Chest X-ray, AP view. Patient: 76 years old, sex M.
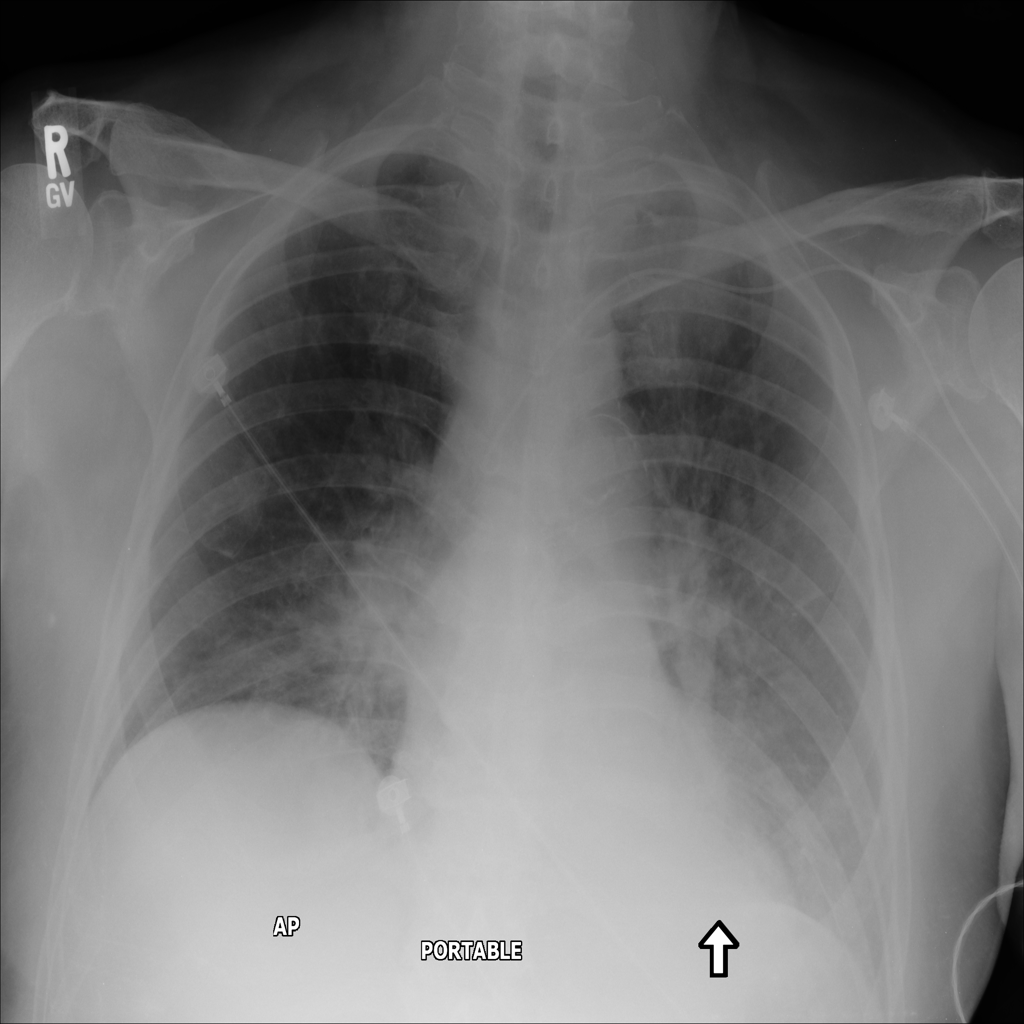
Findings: Effusion